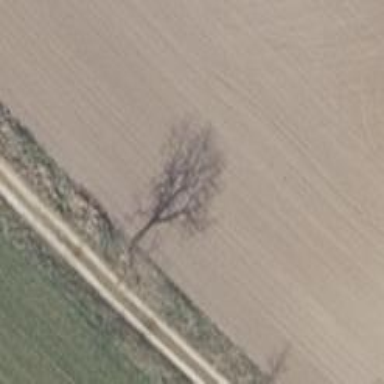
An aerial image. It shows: Deciduous broadleaved tree.